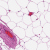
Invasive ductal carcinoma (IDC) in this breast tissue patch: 0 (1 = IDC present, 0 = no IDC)